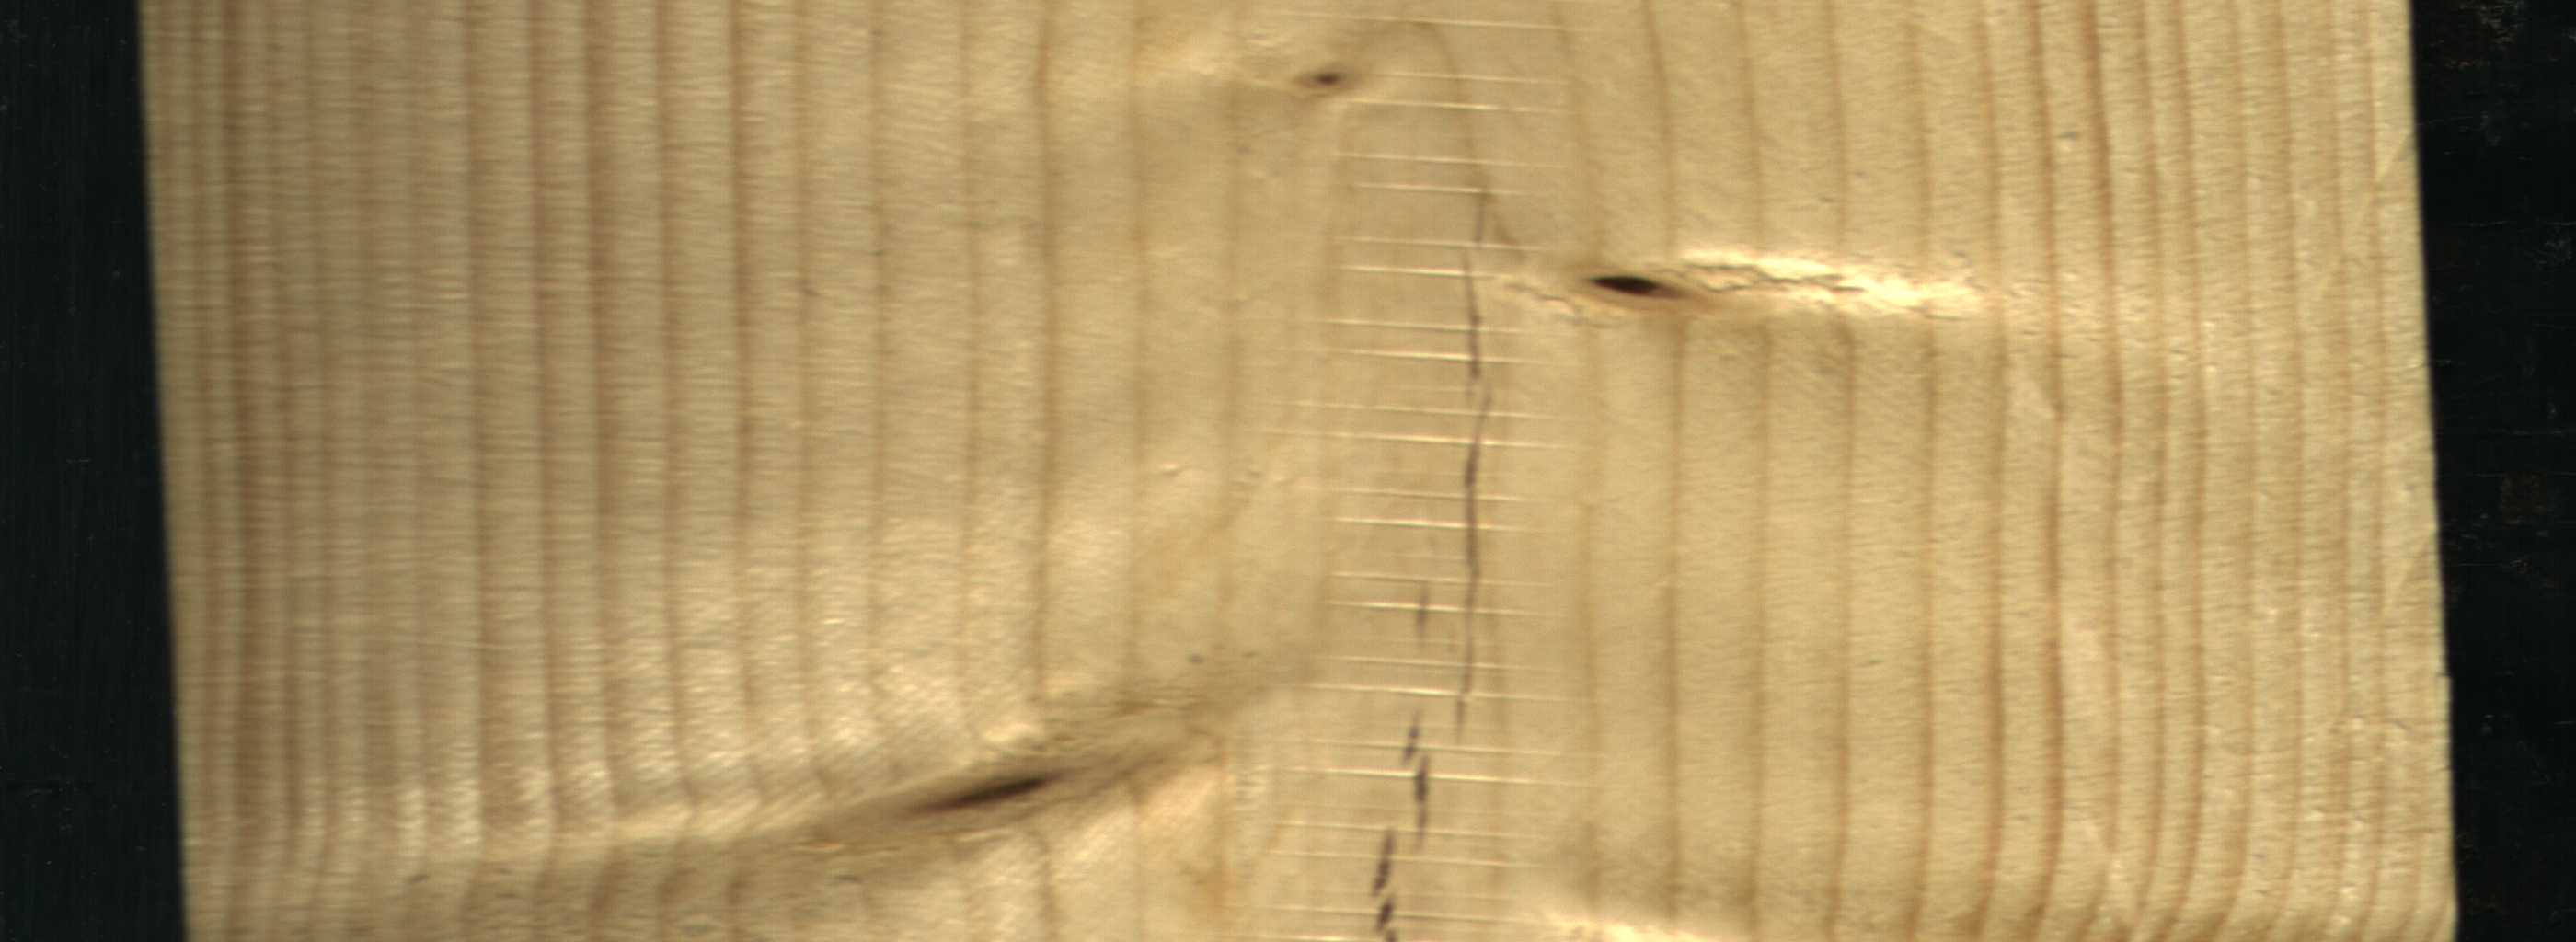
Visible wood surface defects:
Crack
Crack
Dead_Knot
Live_Knot
Live_Knot